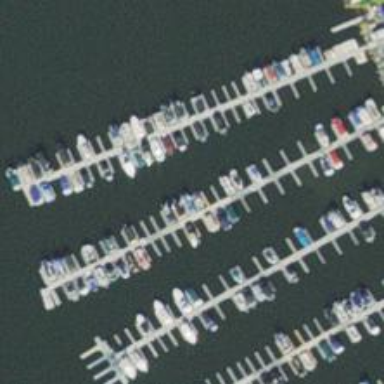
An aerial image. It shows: Man-made pier.